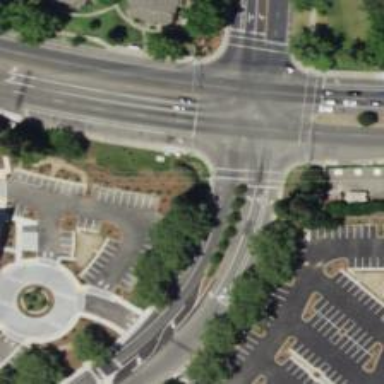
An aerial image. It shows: Crossing on the road with line markings.